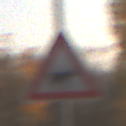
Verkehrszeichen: ViehtriebLinks
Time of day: SunriseSunset
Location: Roofed (Suburban)
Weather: Clear
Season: NotSpecified
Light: Natural